Aerial crown-view tile of a tropical tree (Barro Colorado Island, Panama), acquired 20241014:
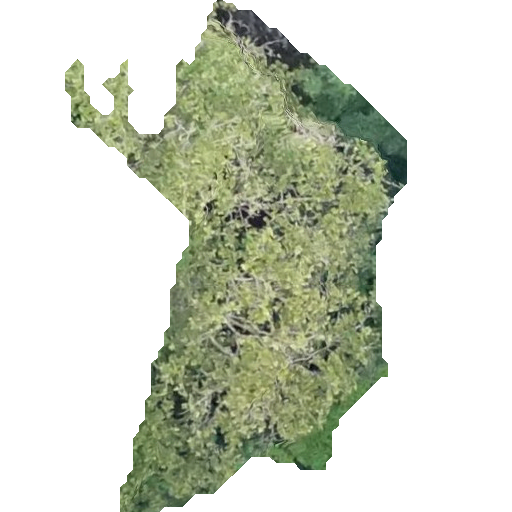
Species: Anacardium excelsum
GBIF accepted scientific name: Anacardium excelsum
Crown area: 149.125 m²